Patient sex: M
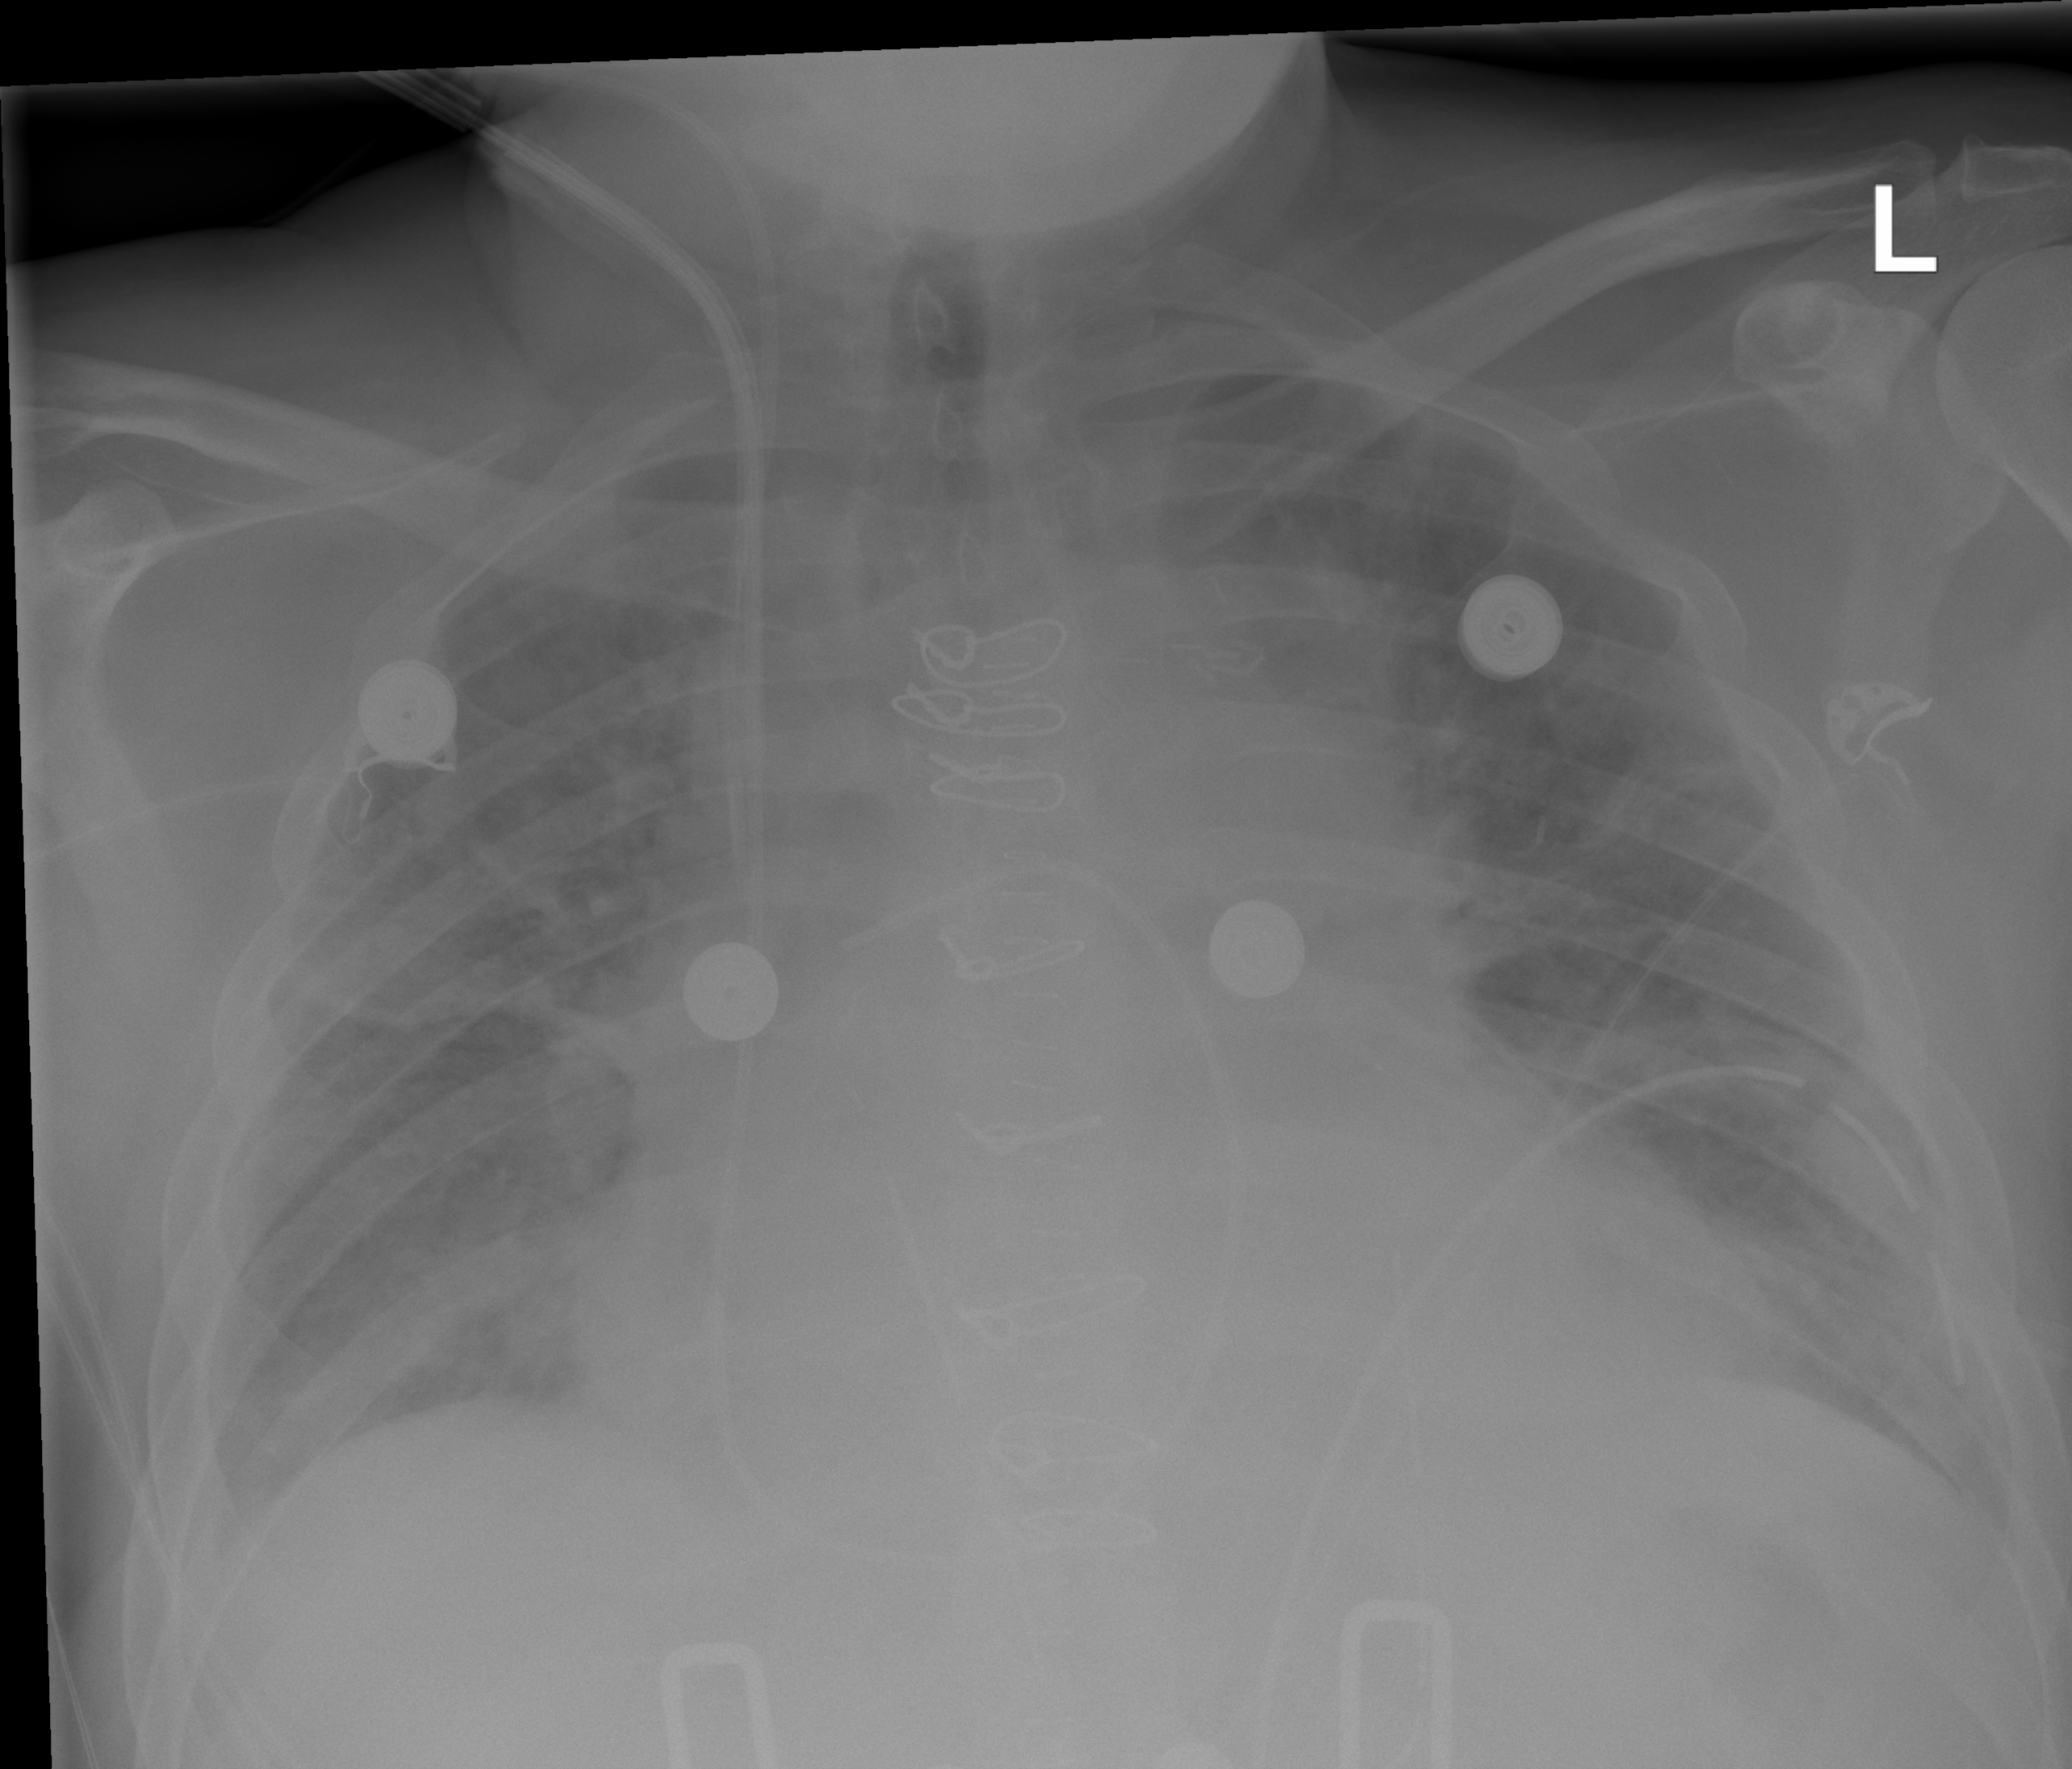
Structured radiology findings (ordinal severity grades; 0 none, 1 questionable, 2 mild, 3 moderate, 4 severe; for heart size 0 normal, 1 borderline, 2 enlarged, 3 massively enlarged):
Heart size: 3
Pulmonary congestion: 2
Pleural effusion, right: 0
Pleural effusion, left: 0
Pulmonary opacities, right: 0
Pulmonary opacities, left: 0
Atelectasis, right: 2
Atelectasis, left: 2